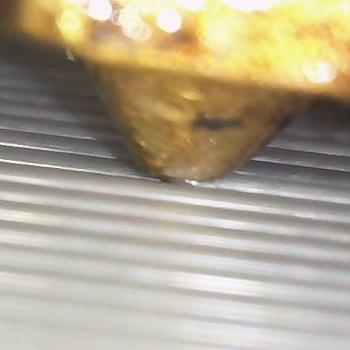
Flow rate: 100%